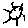
Label: sun